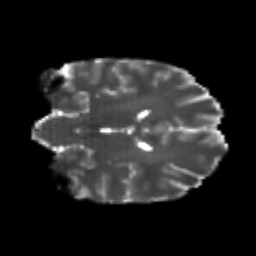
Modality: T2w
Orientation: coronal
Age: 23
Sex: female
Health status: healthy
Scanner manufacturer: philips
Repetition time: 7.387 s
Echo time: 0.08599 s